Question: So I have an input text that is used to determine the amount of the purchase of item in my shopping cart. Each item has a different maximum amount of purchases, the maximum number of purchases (max) is obtained from the mysql database. I want if user input the number of items exceeds the maximum limit, then a warning appear.
The shopping chart and the amount :

The database example:
'''
id_item | item | brands | max
- - - - - - - - - - - - - - - - - - - - - - -
1 | Baskom Sedang | Lion Star |2
2 | Pinset Anatomi| Selako |5
3 | Tromol | Selako |7
'''
So for example if i type 3 in the "Baskom sedang" amounts (exceeding max limits), i want alert to appear.
I know I'm supposed to include a javascript/code that I try, but I do not have any idea about the javascript, i'm not good with javascript. Thank you..
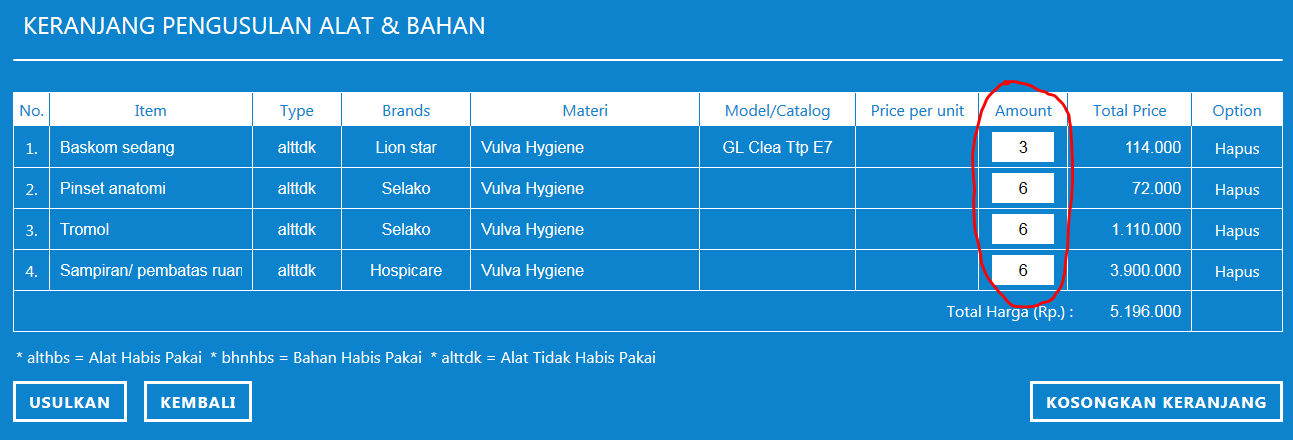
Answer: There are 3 ways to solve it:
- - - 'Jquery'
Just placed your max info into some hidden area, and use javascript to get and check that.
'''
function check(obj){
var max = obj.getAttribute("data-max");
if(parseInt(obj.value) > parseInt(max)){
alert("Amount out of max!");
}
}
'''
'''
<input name="amount" value="0" data-max="3" onkeyup="check(this);"/>
'''
But this way is and should be avoided, since users can achieve your storeage data by checking source code.
Check the amount with max value at server-side, which leads to poor user experience.
This is mostly recommended and used, which get data asynchronously. You can try 'jquery'.
Assuming your server-side lang is 'php', you can make a file 'checkMax.php':
'''
<?
$amount = $_POST["amount"];
$item_id = $_POST["item_id "];
/* get your max data from database using item_id, then assign $max
...
*/
echo $amount > $max ? 1 : 0
'''
Then you can check amount by jquery ajax.
'''
<input name="amount" class="amount" data-id="1" value="0"/>
$(".amount").change(function(){
var amount = $(this).val();
var item_id = $(this).attr("data-id");
$.post("checkMax.php", {"amount": amount, "item_id": item_id}, function(data){
if(data == "1")alert("Amount out of Max!");
});
});
'''